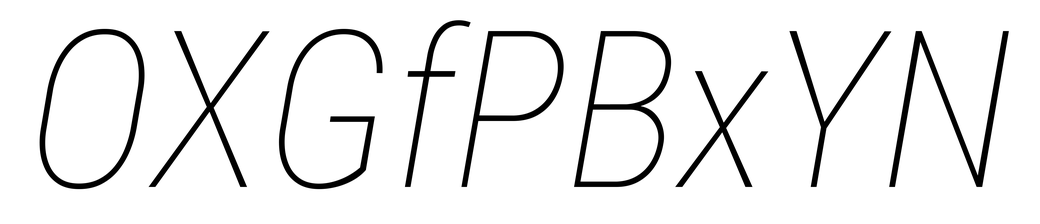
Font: Roboto-Italic_Condensed_Thin_Italic